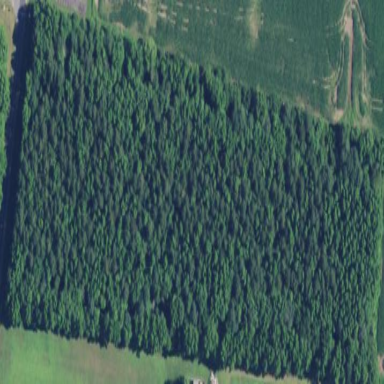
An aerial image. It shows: Beautiful woodland area.